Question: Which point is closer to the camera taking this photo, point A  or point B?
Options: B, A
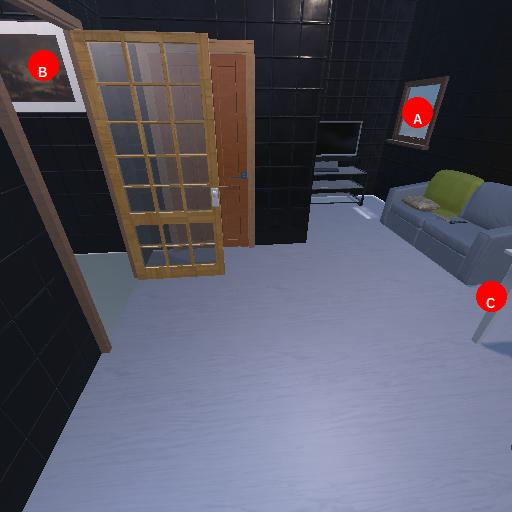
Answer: B